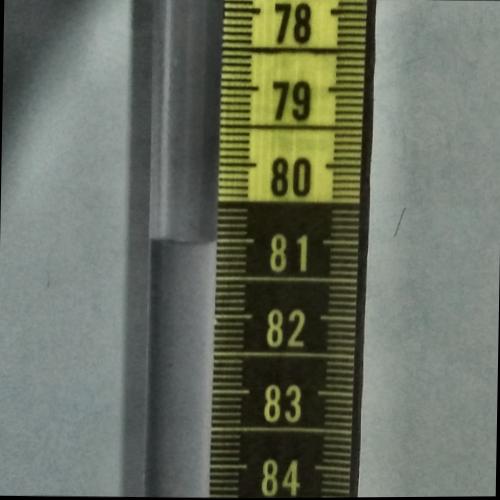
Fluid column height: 81.0 cm